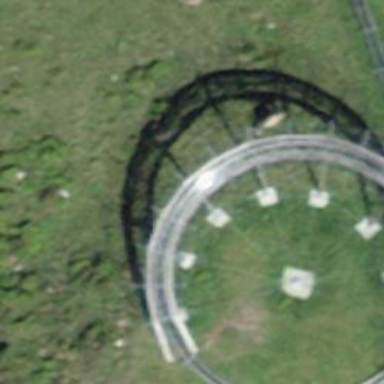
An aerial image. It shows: Bridge leading to summer toboggan attraction.